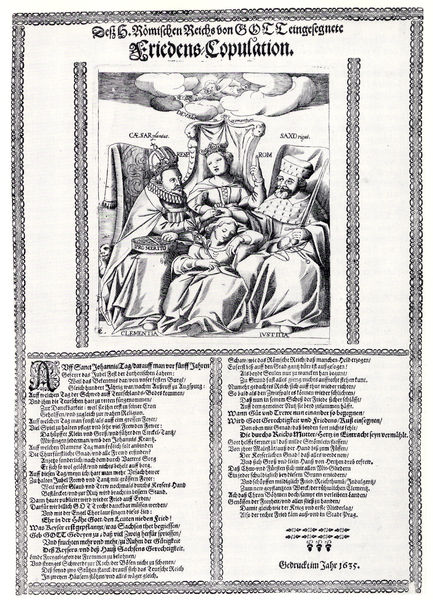
Titel: Deß H.Römischen Reichs von GOTT
Institution: (Seriendruck)
Schlagwörter: blau, dunkel, mann, schatten, schlaf, weiß, wolken, frauen, menschen, mädchen, sitzen, brust, busen, frau, grau, hell, kleid, licht, männer, schwarz, stuhl, szene, zeichnung, dame, wolke, herren, ornament, alt, bart, bärte, mützen, falten, geschichte, hermelin, kragen, mensch, pelz, rahmen, bild, rückenlehne, vorhang, mantel, reich, sessel, adel, drei, familie, gewänder, kind, mutter, paar, krone, locken, renaissance, engel, ranken, schrift, ruhe, rahmung, schlafend, zwei, mieder, grafik, graphik, spalten, rand, krieg, bischof, kaiser, könig, papst, thron, tafel, bordüre, lesen, deutsch, stola, vier, buch, druck, druckgraphik, schnitt, schraffur, stich, titel, illustration, schwarzweiß, text, zeitung, beschriftung, überschrift, herrscher, kardinal, allegorie, frieden, krause, vertrag, rom, jüngling, jesus, könige, herrscherin, königin, heilige, zeilen, königsfamilie, urkunde, maria, kupferstich, flugblatt, altdeutsch, wort, marienbild, einblattdruck, tafeln, sachsen, inhalt, römisches reich, majuskel, kopulation, seriendruck, pamphlet, krönen, freiden, friedensvertrag, allegorie des friedens, buich, 17. jahrhundert, friedenskopulation, zeieln, kopulation frieden, 1635, friedenscopulation, fr3eiden, reichsfriede, friedenskapitulation, friedensbekundung